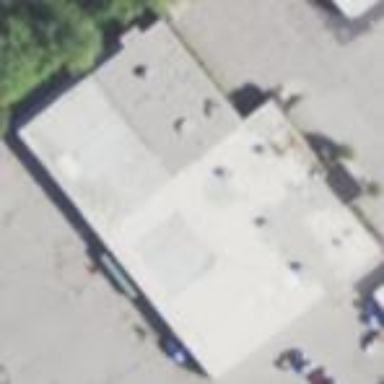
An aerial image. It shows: Building that houses bowling alley.